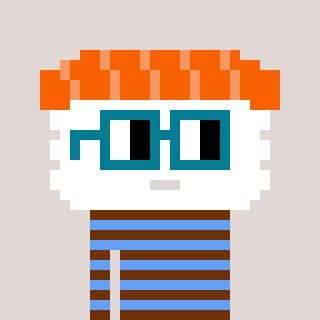
a pixel art character with square dark green glasses, a nigiri-shaped head and a blue-colored body on a warm background